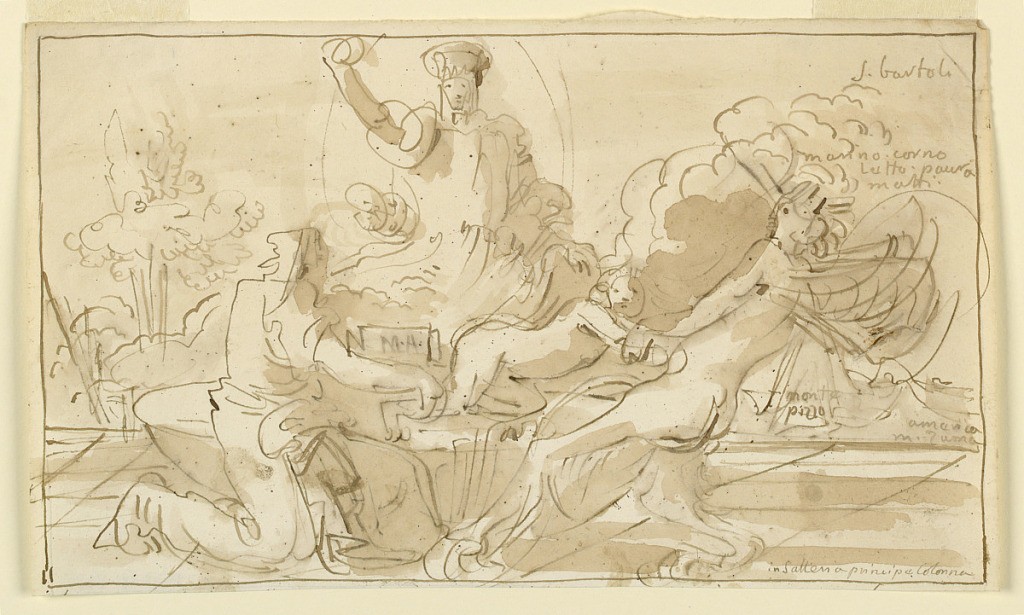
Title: Sketch, Enthroned Figure with Figures Fighting over Child
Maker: Fortunato Duranti, Italian, 1787 - 1863
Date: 1820–1850
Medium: Pen and ink, brush and sepia wash on paper
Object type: Drawing
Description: Sketch, Enthroned Figure with Figures Fighting over Child